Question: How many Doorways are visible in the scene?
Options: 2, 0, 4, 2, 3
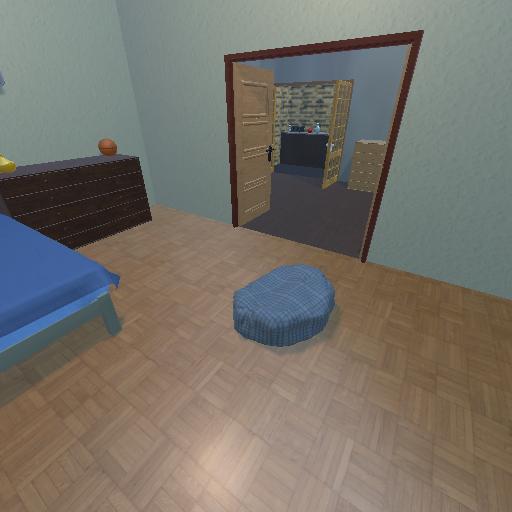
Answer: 2